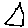
Label: triangle